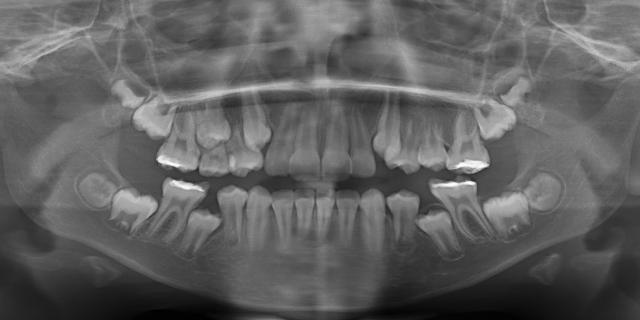
adult